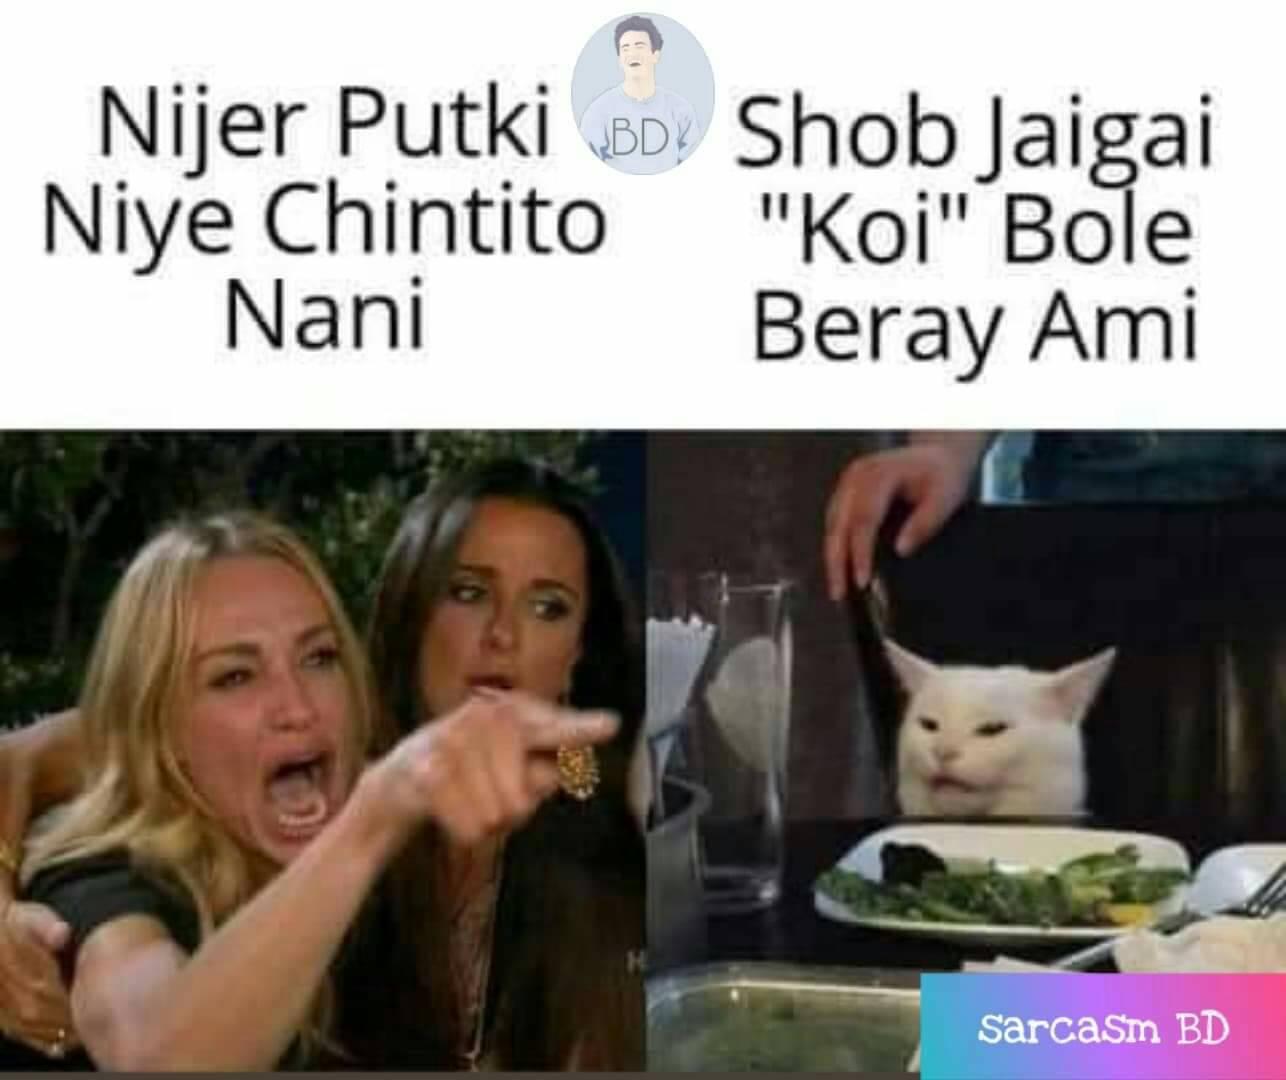
Caption: Nijer Putki Niye Chintito Nani    Shob Jaigai "Koi" Bole Beray Ami
Label: hate